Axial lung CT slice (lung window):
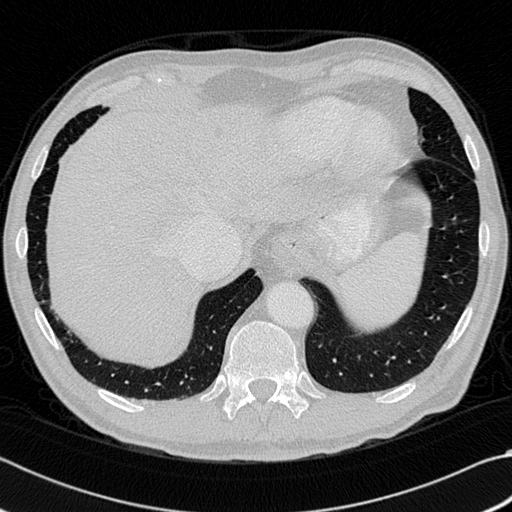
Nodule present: no